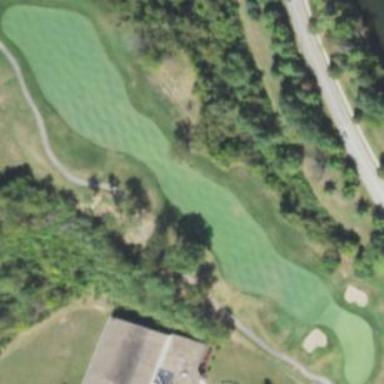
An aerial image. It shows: Golf fairway surrounded by grass.